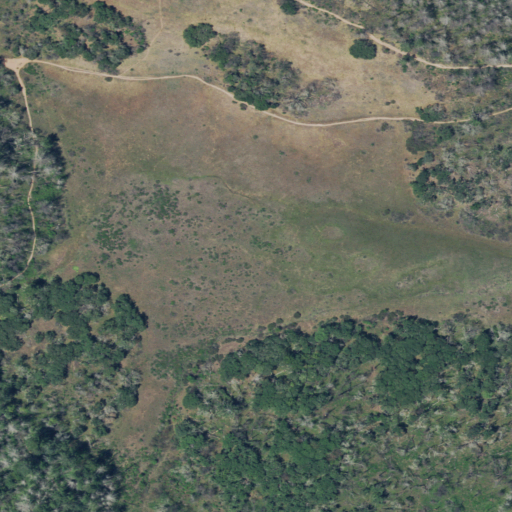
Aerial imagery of plain(s) in California named Buick Meadow containing shrub, grassland, mixed forest, and evergreen forest